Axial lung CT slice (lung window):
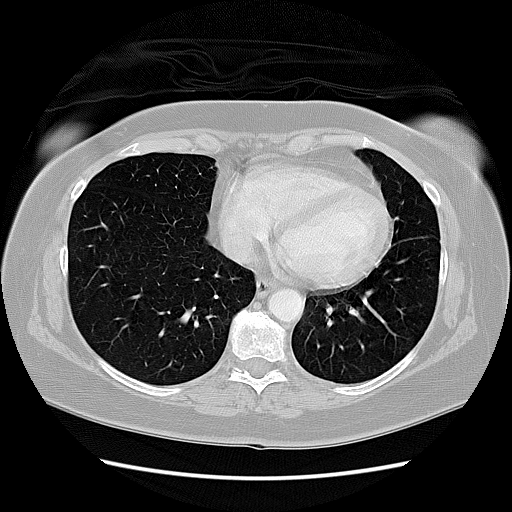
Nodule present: no